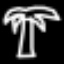
Label: palm tree